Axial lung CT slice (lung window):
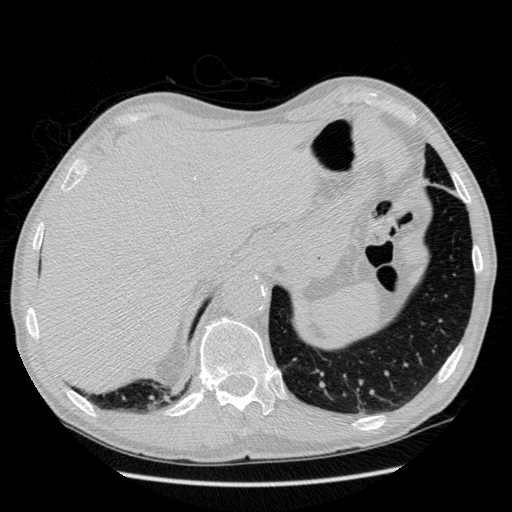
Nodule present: no